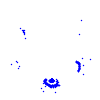
Particle: electron